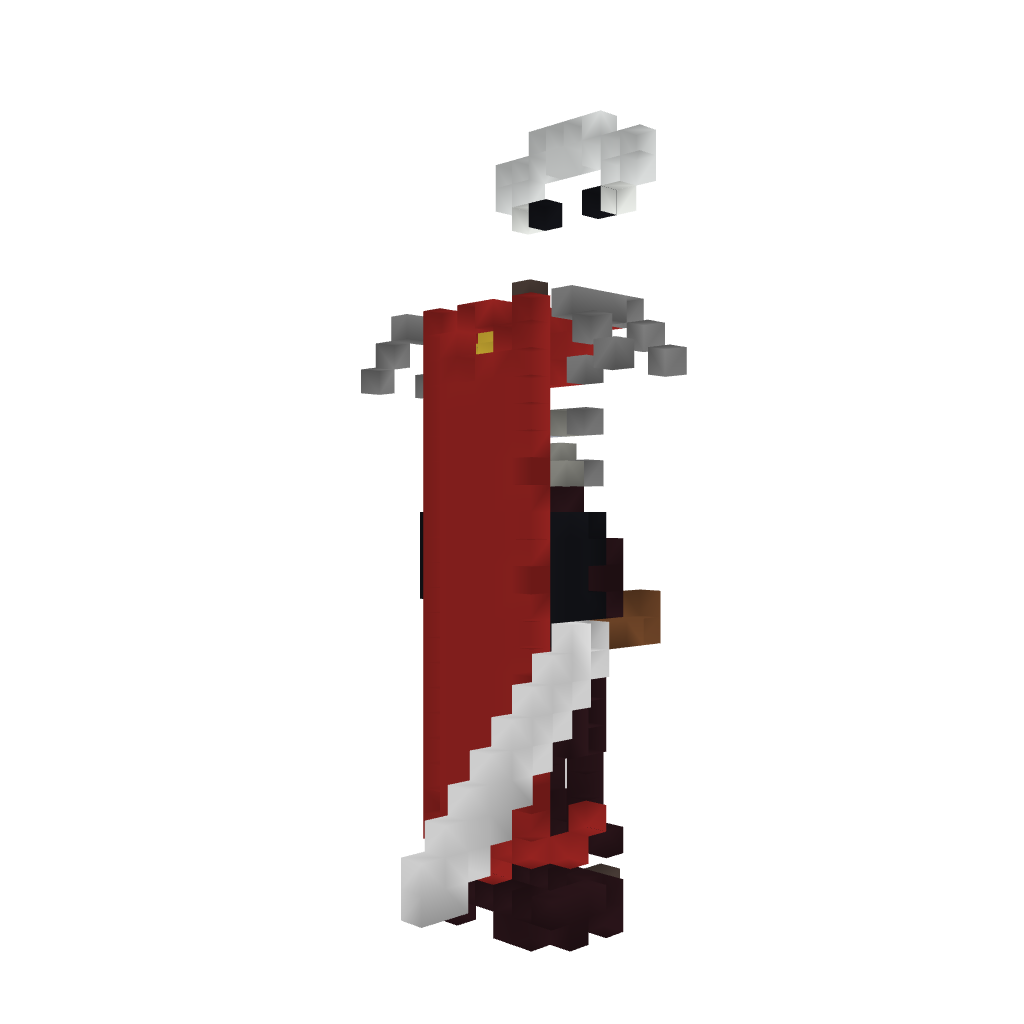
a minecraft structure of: Roman Statue